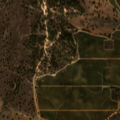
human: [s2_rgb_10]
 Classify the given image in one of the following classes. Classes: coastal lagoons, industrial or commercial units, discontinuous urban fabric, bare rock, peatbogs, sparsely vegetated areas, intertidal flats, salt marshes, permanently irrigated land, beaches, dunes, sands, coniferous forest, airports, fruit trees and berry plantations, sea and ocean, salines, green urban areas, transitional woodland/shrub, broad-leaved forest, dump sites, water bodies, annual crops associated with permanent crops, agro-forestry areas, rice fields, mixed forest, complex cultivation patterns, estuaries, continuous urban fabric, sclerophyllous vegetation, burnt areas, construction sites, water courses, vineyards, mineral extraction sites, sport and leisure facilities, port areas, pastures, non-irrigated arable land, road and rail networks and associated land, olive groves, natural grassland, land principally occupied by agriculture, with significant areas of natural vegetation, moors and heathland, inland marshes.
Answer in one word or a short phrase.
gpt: olive groves, agro-forestry areas